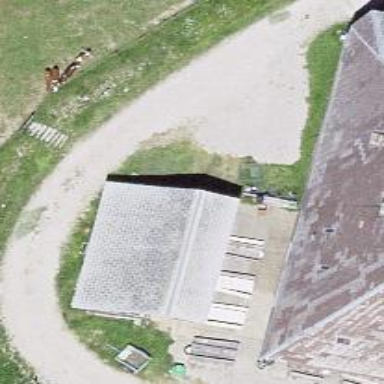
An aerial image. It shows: Farm.